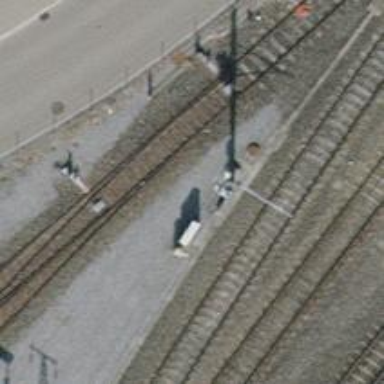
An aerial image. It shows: Single track railway siding.